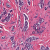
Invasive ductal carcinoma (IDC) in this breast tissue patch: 1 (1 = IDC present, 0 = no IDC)